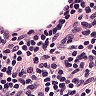
Metastatic tissue present: no